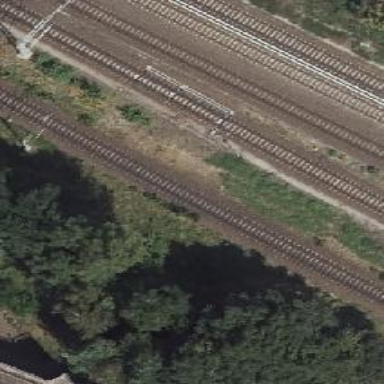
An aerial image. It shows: Milestone along the railway with catenary mast.